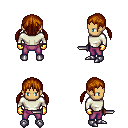
a pixel art fantasy rpg character, male body template, human, tanned skin, white long-sleeve shirt, magenta pants, brunette twin-tailed hairstyle, gold gloves, metal boots, dagger, four views (front, back, left, right), 2x2 character sprite sheet, small pixel art, hard edges, no anti-aliasing